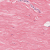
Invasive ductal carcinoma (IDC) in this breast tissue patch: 0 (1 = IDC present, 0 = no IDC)